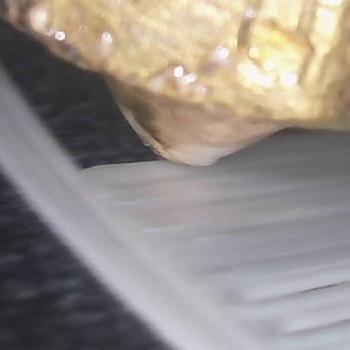
Flow rate: 118%